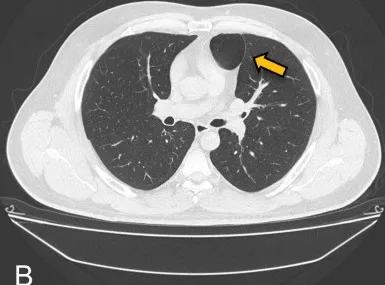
(A-B) Dilatation of the aerial homogenous space and a well-defined anterior left pericardiac level of 4.6 cm x 4.4 cm x 3.5 cm dimensions of thin wall, with a 1 mm thickness (yellow arrow).
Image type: radiology (ct)